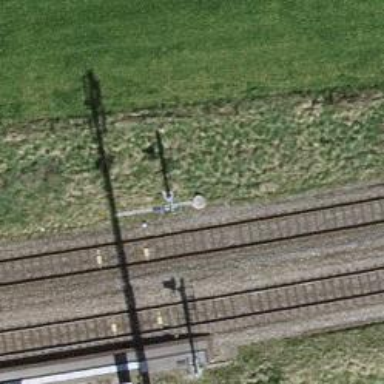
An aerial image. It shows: Railway signal.